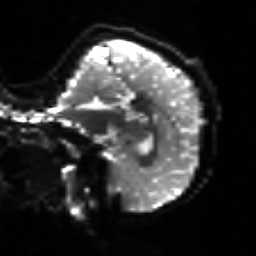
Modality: sbref
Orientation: sagittal
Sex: female
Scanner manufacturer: siemens
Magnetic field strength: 3 T
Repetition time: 5 s
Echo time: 0.071 s